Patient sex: M
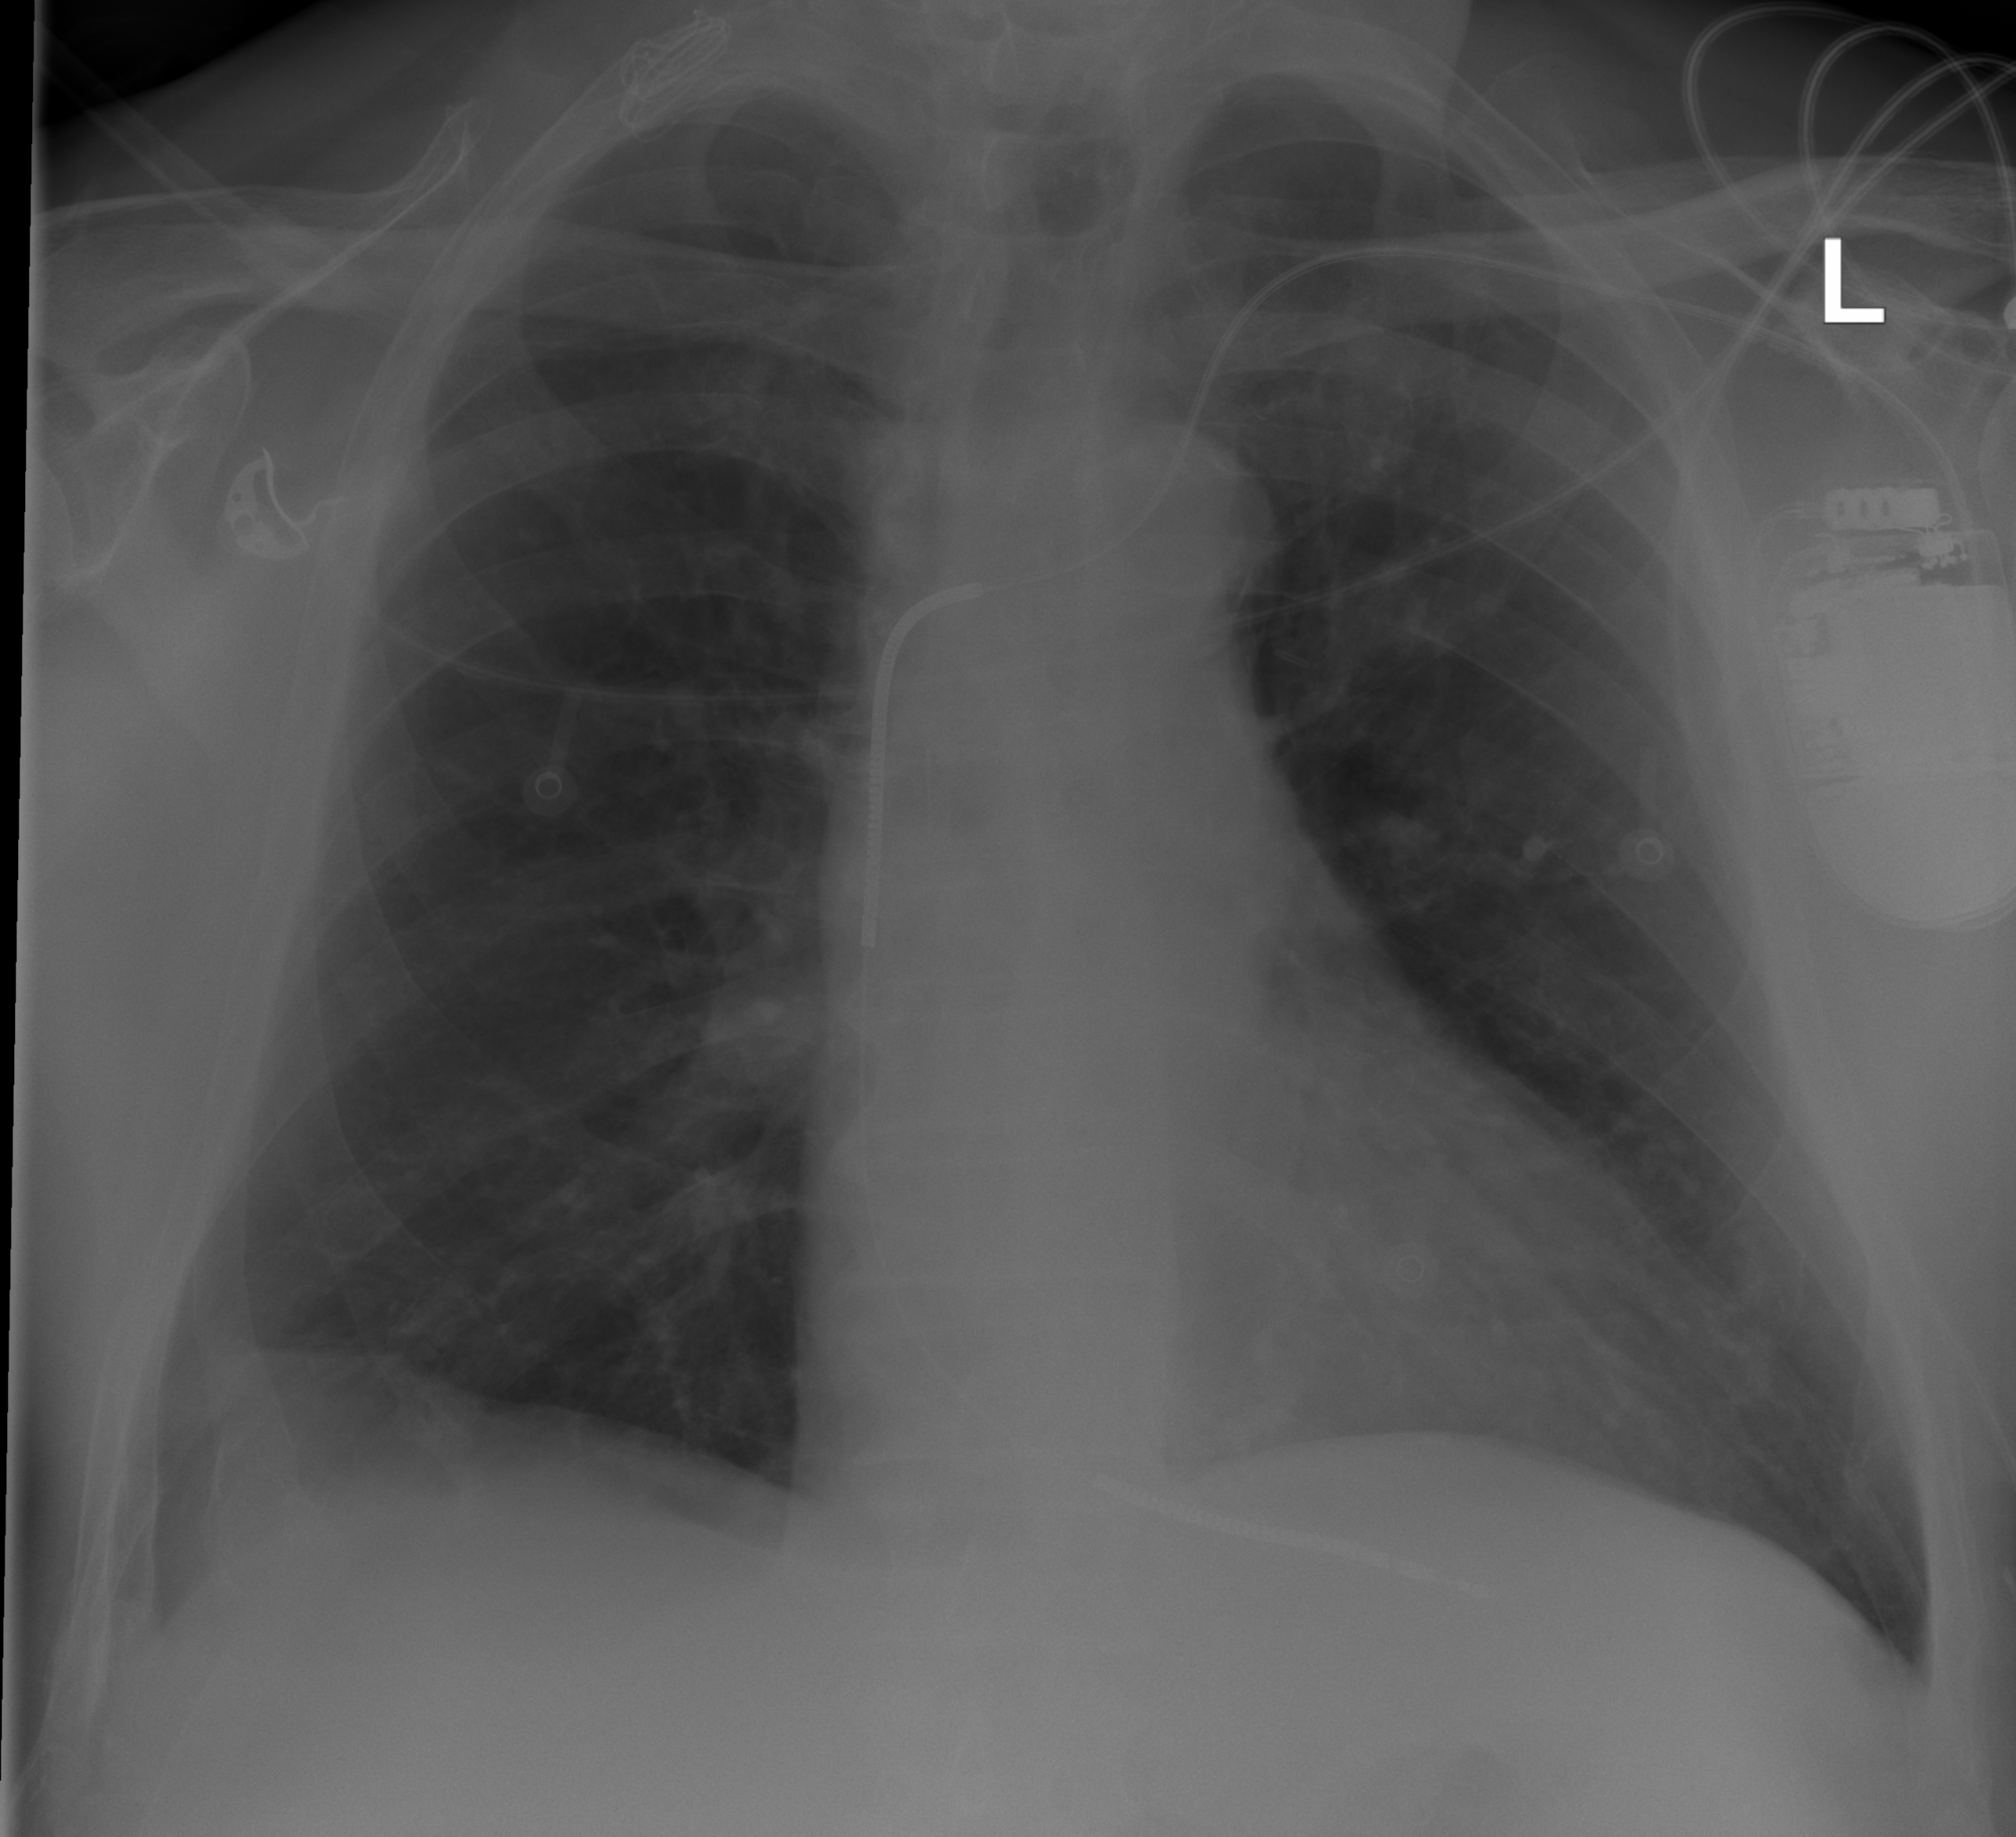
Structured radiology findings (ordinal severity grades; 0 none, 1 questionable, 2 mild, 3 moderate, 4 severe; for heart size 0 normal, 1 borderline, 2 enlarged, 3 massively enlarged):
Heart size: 1
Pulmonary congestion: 0
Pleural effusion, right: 0
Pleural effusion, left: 0
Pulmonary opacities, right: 0
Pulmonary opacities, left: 0
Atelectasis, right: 2
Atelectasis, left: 0